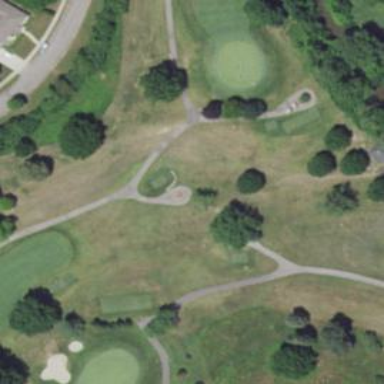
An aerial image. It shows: Service road designated as golf cart path.